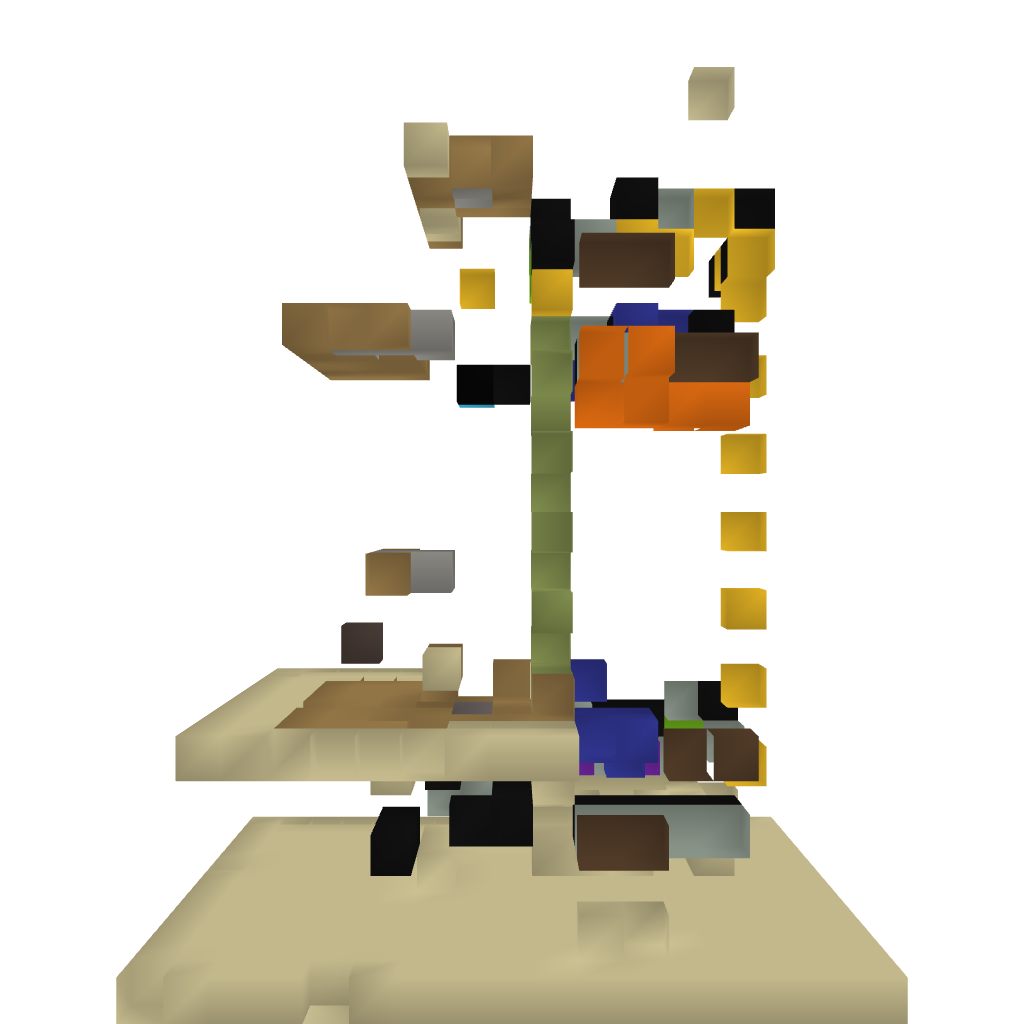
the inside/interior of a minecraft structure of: hight speed 100% working elevator